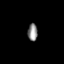
Tissue: lung
Cell type: Endothelial cells
Senescence score: 0.6644
Nuclear area (px): 167
Mean DAPI intensity: 138.629